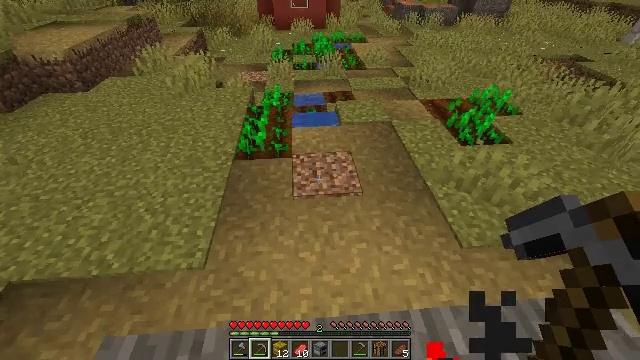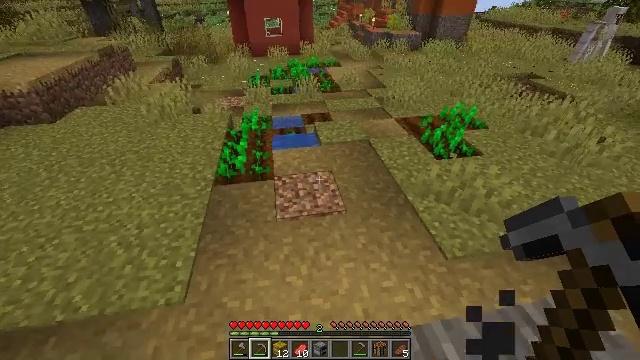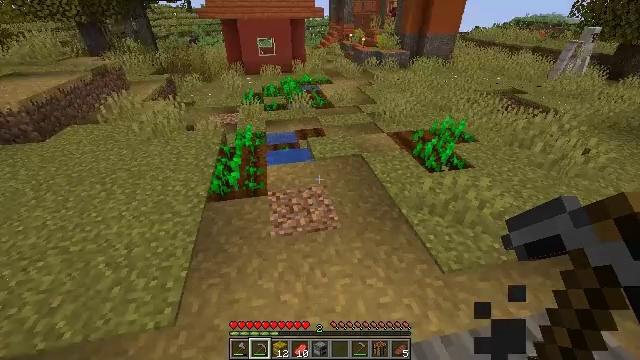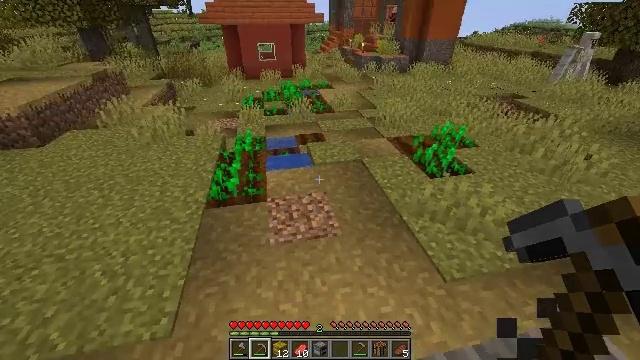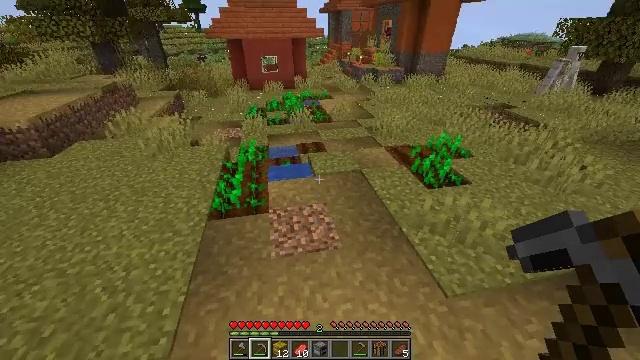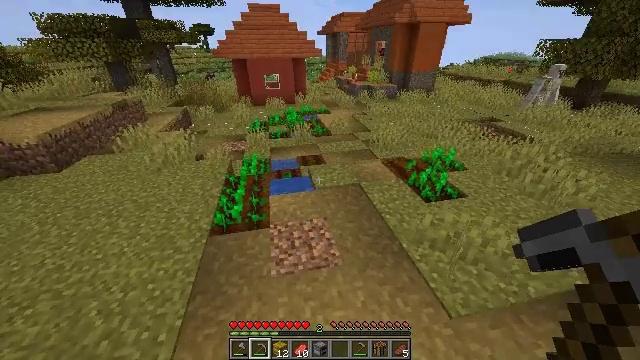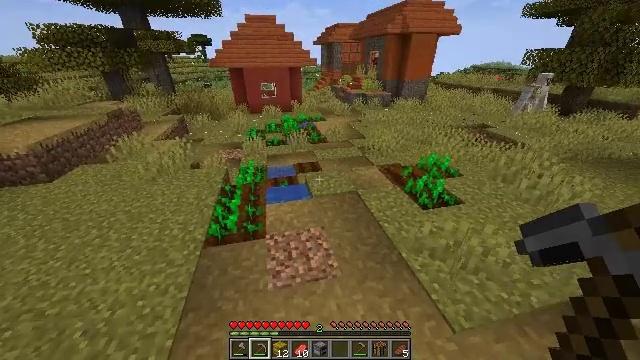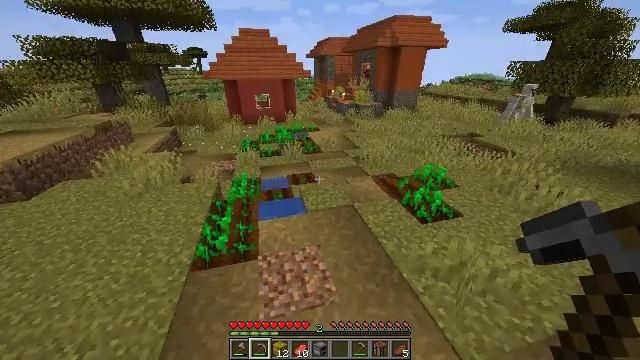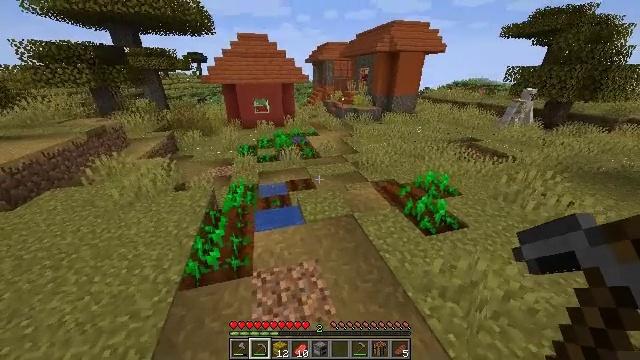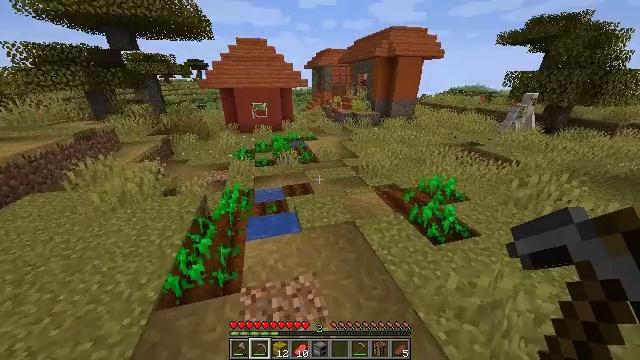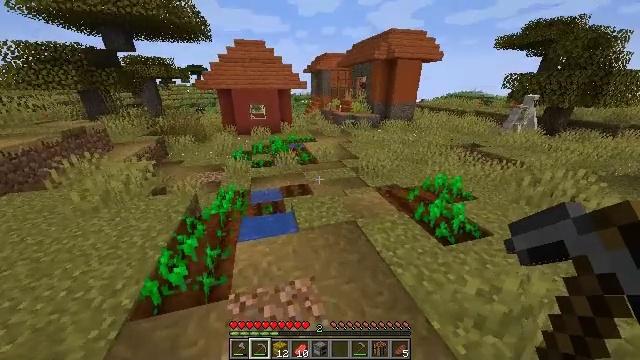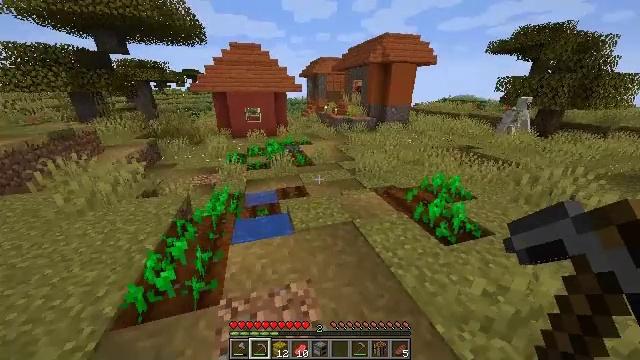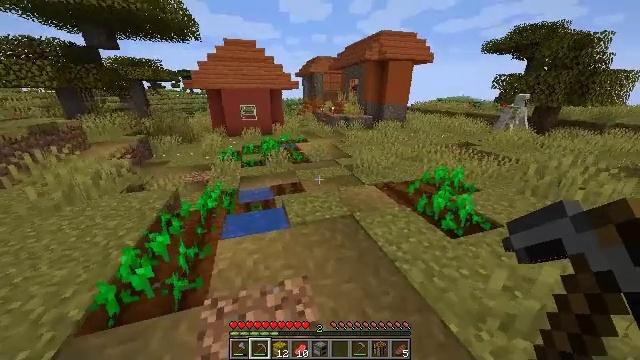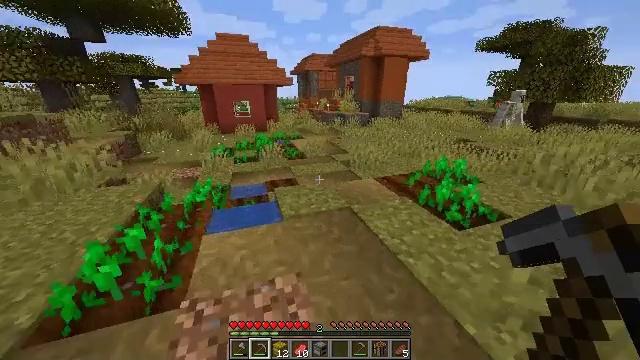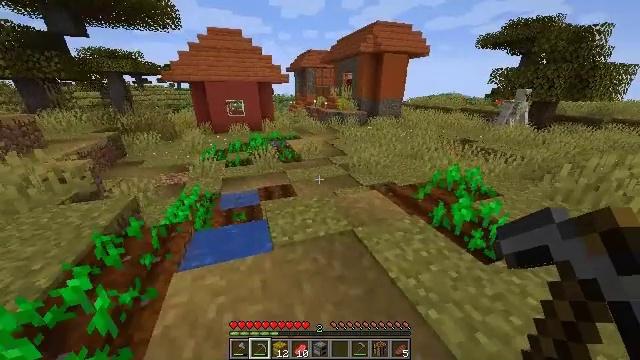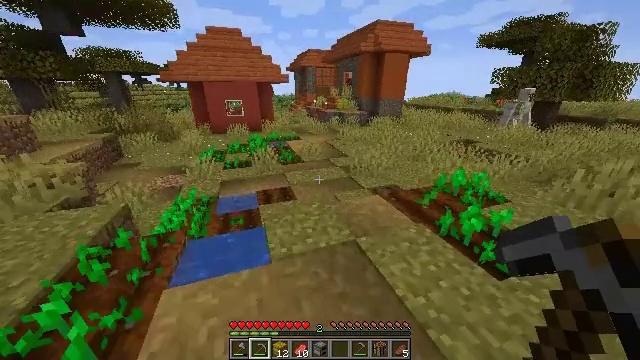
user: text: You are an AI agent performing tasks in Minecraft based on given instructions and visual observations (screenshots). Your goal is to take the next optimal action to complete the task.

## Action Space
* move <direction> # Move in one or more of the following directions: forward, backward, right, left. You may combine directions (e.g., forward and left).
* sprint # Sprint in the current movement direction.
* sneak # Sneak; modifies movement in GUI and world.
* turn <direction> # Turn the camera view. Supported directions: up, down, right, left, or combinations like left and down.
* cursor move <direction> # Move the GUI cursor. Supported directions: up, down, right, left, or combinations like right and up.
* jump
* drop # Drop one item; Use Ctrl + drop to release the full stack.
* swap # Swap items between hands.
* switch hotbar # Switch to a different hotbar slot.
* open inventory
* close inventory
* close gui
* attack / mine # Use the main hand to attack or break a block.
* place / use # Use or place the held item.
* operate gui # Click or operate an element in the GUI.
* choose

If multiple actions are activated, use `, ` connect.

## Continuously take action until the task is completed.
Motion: motion action
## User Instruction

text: Retrieve the lectern from the structure.
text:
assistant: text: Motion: turn right and up
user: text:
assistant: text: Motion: turn right and up
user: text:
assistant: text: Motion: move forward, sprint
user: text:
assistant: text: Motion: move forward, sprint
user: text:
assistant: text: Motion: move forward, sprint, turn up
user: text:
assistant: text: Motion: move forward, sprint, turn right and up
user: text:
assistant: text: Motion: move forward, sprint, turn right and up
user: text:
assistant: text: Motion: move forward, sprint
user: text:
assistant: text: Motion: move forward, sprint, turn up
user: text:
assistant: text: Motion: move forward, sprint, turn up
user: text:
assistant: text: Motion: move forward, sprint, turn right and up
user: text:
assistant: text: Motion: move forward, sprint
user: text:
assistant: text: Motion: move forward, sprint, turn right
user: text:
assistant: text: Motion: move forward, sprint
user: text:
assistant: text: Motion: move forward, sprint
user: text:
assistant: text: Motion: move forward, sprint
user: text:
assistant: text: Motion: move forward, sprint, turn down
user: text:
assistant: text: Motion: move forward, sprint, turn down
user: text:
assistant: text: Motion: move forward, sprint, turn down
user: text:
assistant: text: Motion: move forward, sprint, turn down
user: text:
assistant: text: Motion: move forward, sprint, turn down
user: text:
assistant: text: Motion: move forward, sprint, turn down
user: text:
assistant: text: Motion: move forward, sprint, turn down
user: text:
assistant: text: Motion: move forward, sprint
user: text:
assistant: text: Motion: move forward, sprint
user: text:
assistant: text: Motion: move forward, sprint
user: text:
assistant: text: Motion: move forward, sprint
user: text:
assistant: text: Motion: move forward, sprint, turn up
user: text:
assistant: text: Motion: move forward, sprint, turn up
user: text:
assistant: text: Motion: move forward, sprint, turn up